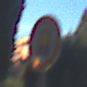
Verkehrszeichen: VerbotKennzeichnungspflichtigeKraftfahrzeugeGefaehrlicheGueter
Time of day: MorningAfternoon
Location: Outdoor (Suburban)
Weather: Clear
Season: NotSpecified
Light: Natural